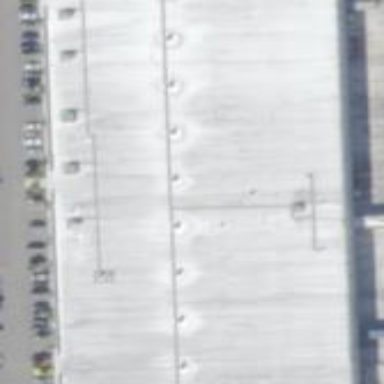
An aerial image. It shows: Warehouse.